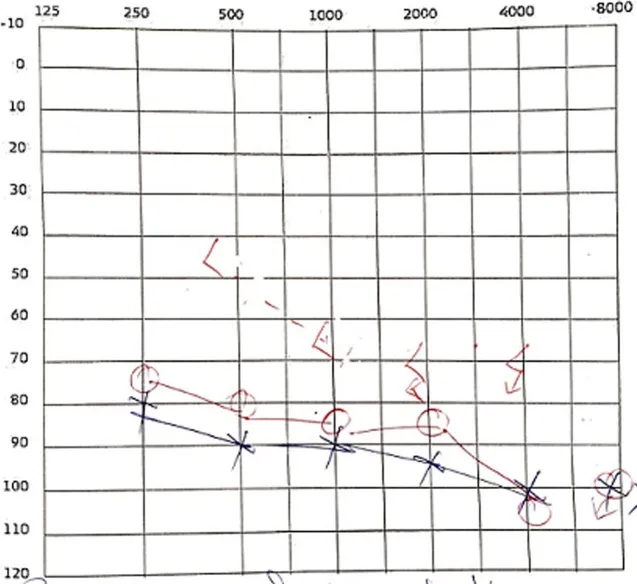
audiogram showing bilateral sensorineural hearing loss.
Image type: radiology (scintigraphy)